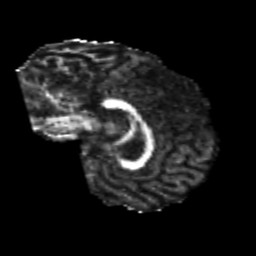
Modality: FA
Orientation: sagittal
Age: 22
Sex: female
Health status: healthy
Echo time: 0.074 s